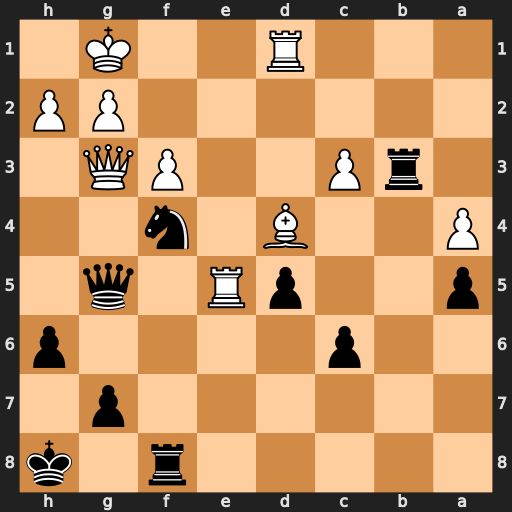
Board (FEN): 5r1k/6p1/2p4p/p2pR1q1/P2B1n2/1rP2PQ1/6PP/3R2K1
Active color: b
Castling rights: -
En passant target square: -
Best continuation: Qxe5 Bxe5 Ne2+ Kf2 Nxg3